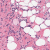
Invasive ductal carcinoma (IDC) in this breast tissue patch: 0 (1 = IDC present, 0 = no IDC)